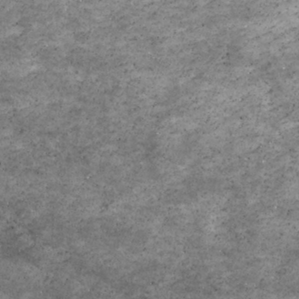
Label: non_frost